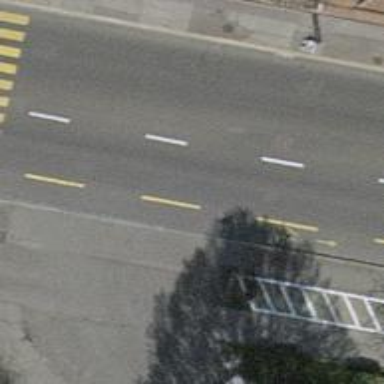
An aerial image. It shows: Road with traffic signals.